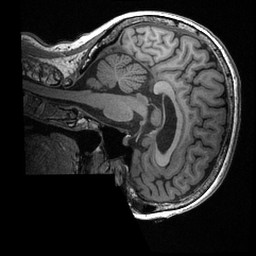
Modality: T1w
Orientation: sagittal
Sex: female
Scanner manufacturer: ge
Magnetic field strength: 3 T
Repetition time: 0.0064 s
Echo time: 0.00281 s